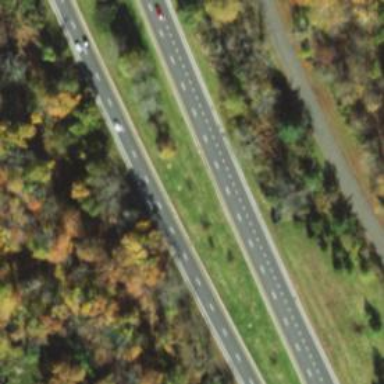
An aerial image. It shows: Asphalt motorway.